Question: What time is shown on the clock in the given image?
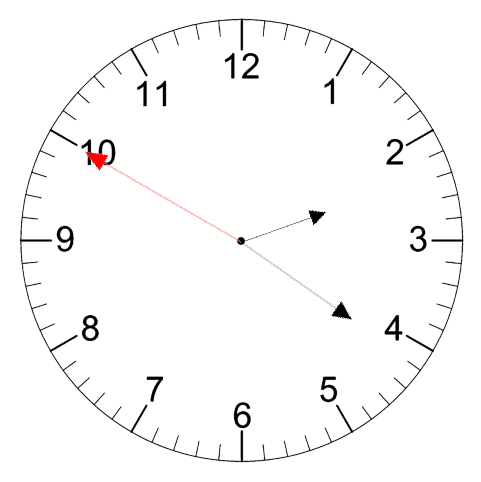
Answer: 02:20:50